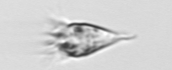
Label: Paratontonia_gracillima